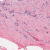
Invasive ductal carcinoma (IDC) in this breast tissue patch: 1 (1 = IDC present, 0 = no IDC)